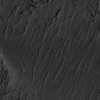
Atmospheric dust classification: not_dusty